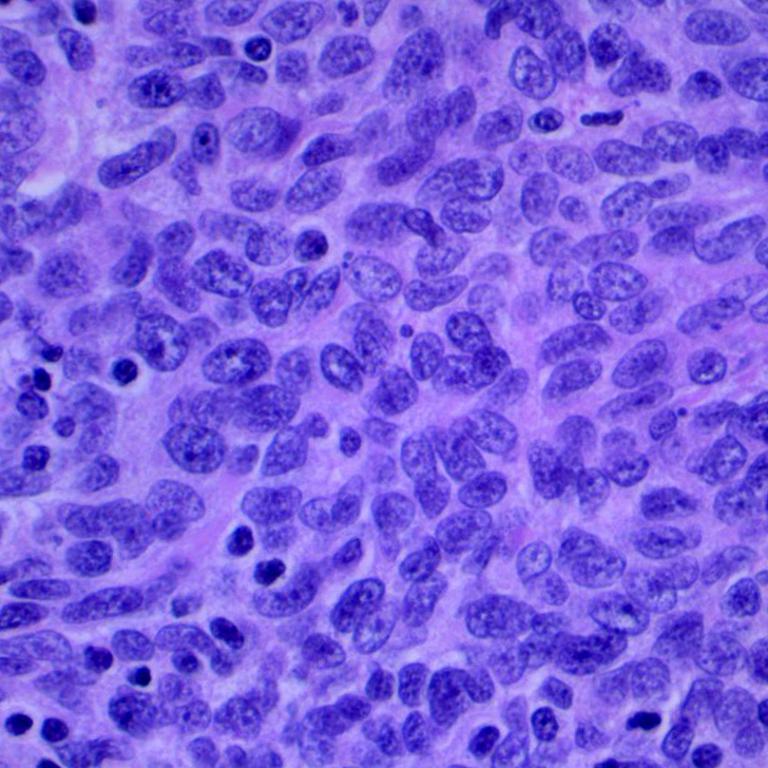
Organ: lung
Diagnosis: squamous carcinomas